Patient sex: F
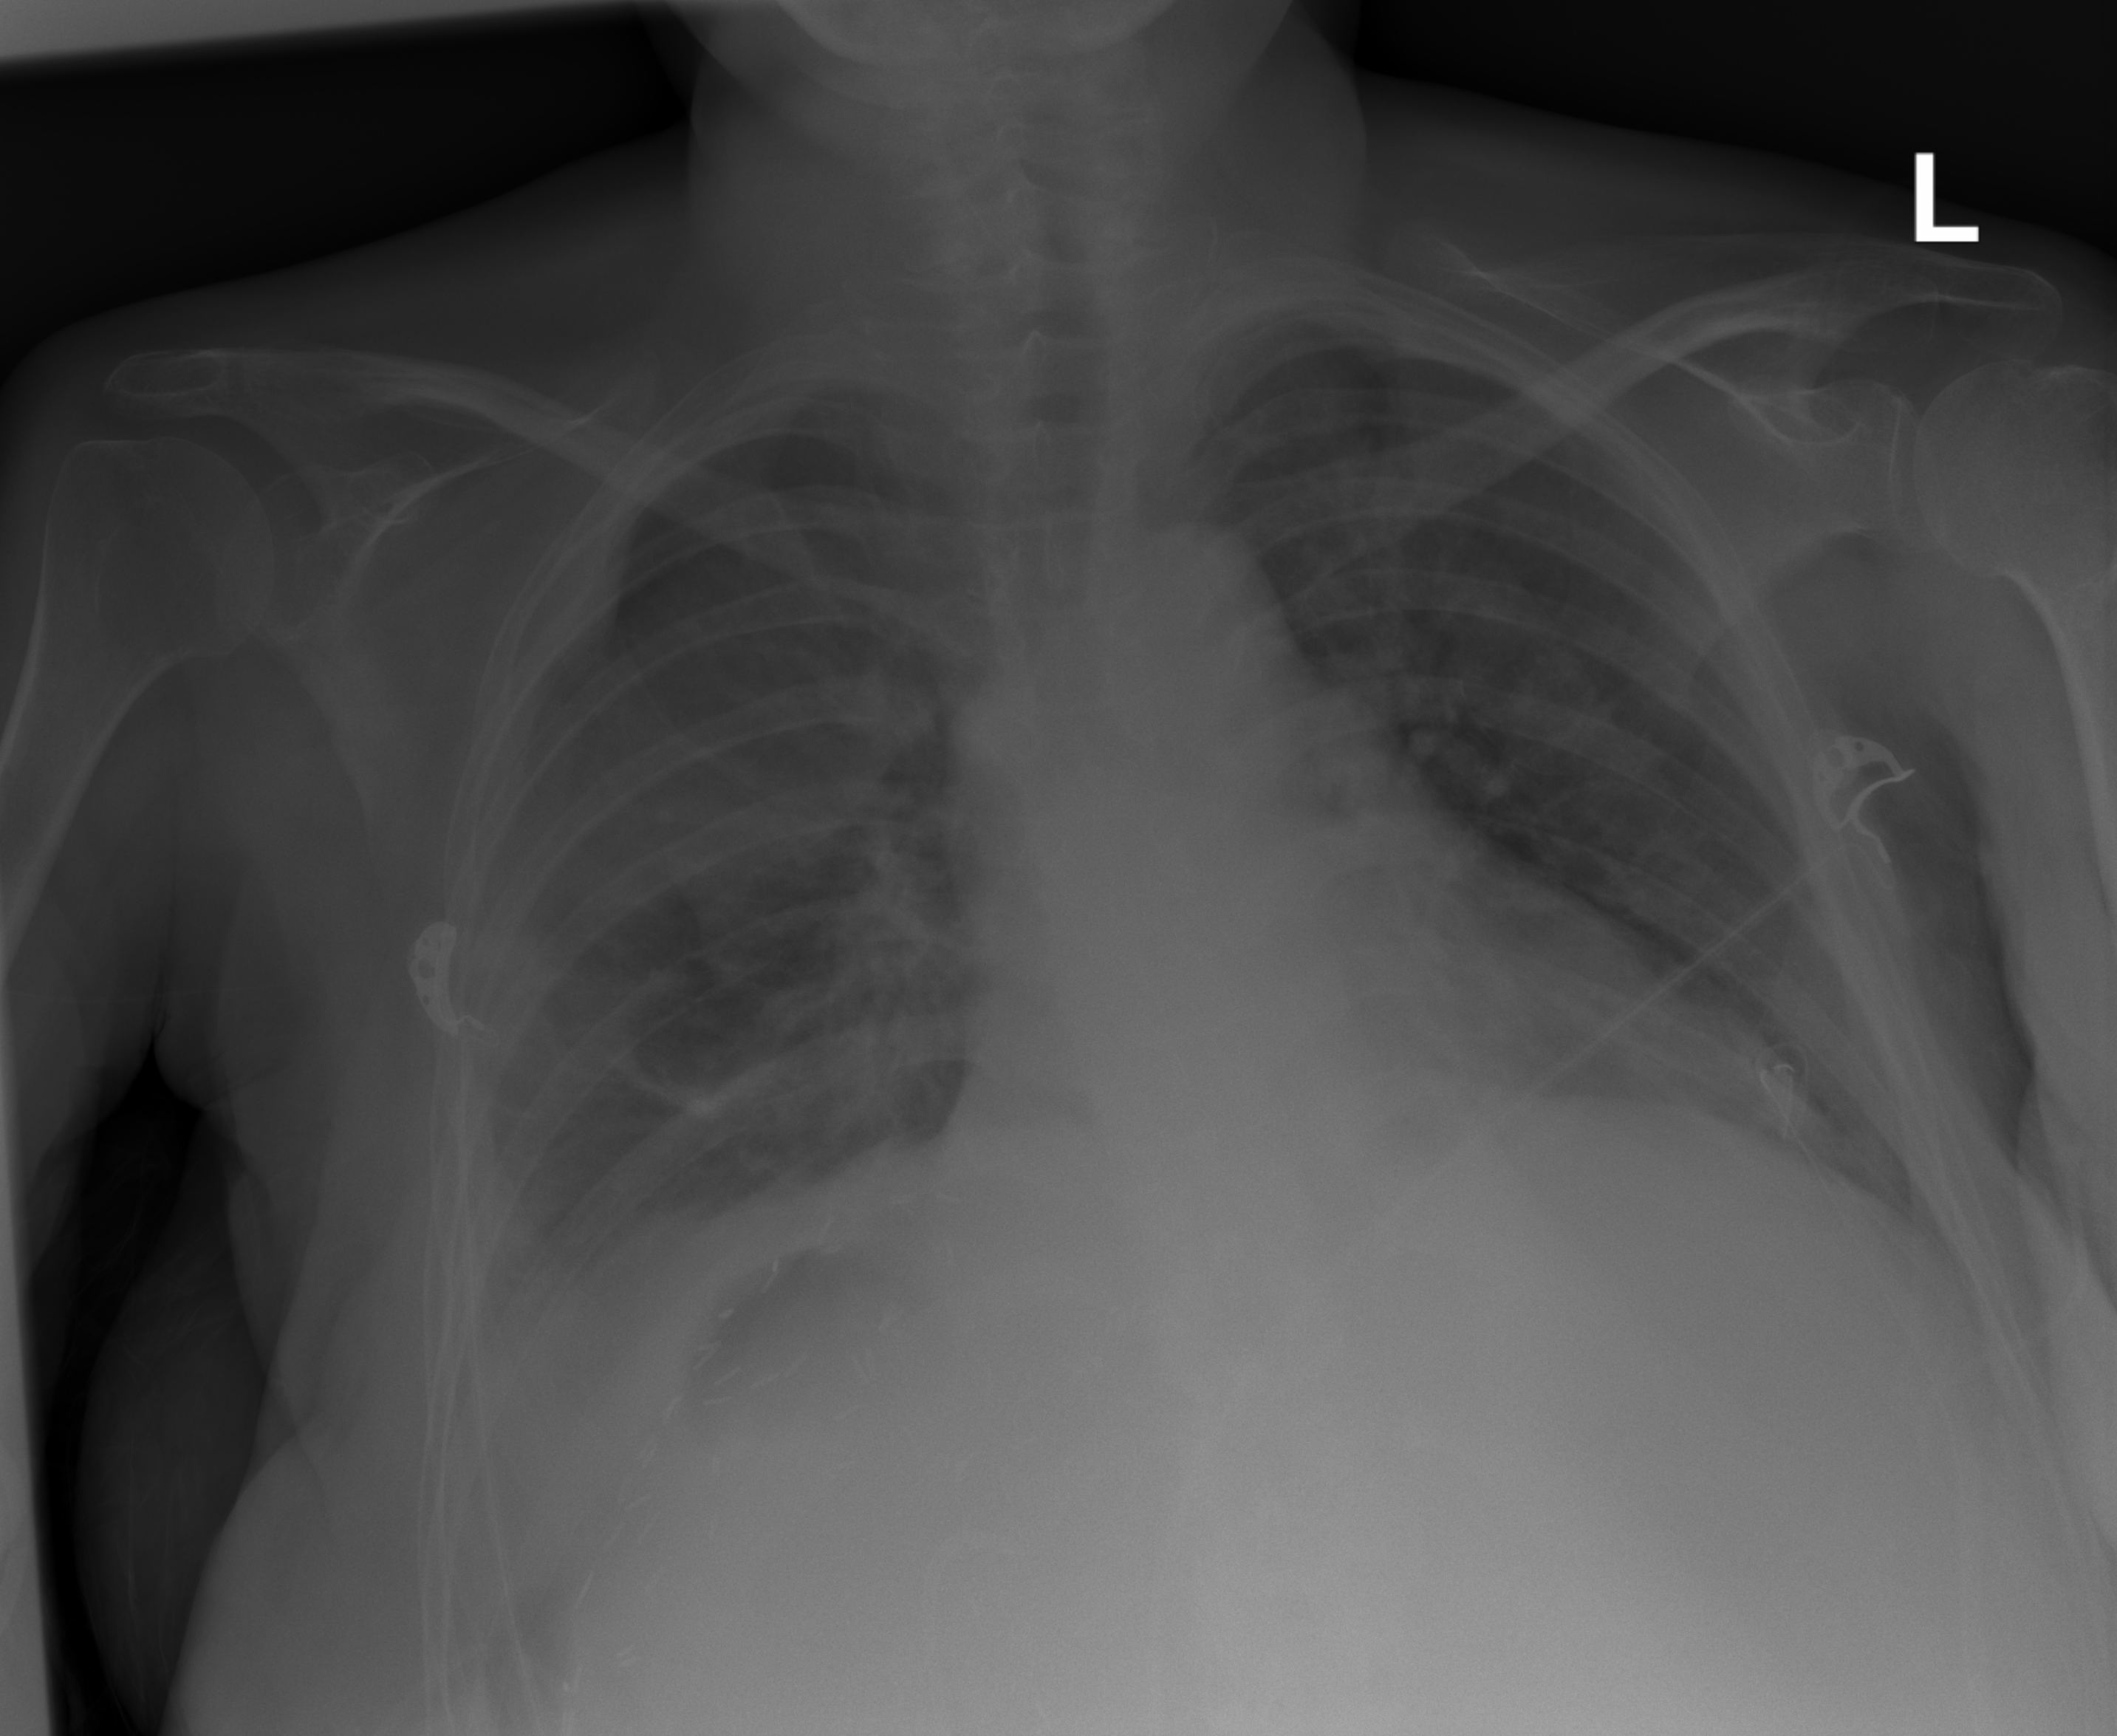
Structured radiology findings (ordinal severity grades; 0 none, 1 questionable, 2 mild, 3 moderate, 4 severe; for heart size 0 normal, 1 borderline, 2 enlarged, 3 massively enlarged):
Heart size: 3
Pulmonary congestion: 0
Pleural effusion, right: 3
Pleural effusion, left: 2
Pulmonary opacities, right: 0
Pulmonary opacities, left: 0
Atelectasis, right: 3
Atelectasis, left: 2